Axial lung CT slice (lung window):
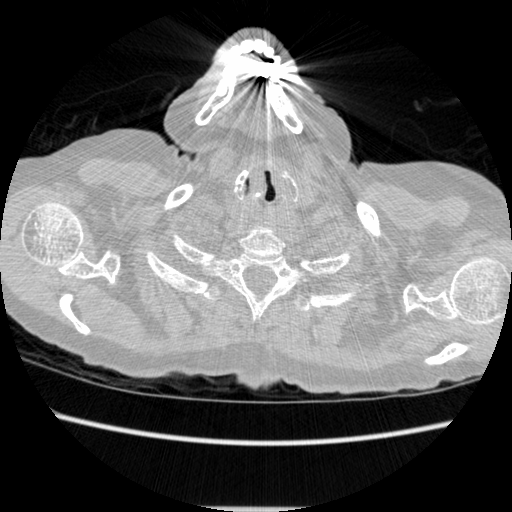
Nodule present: no